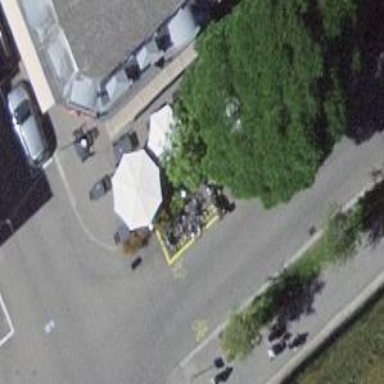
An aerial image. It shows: Bicycle parking facility.